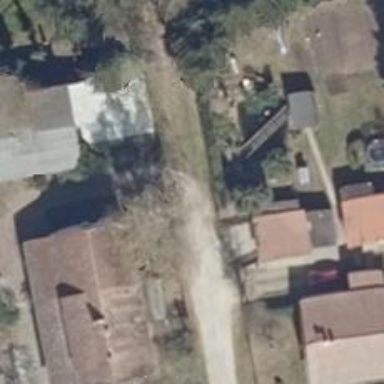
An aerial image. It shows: Alleyway designated as service road.